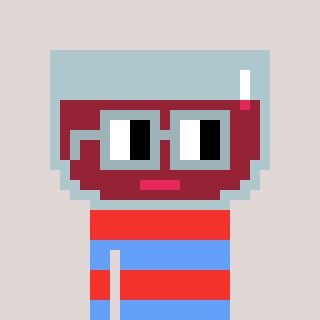
a pixel art character with square dark gray glasses, a wine-shaped head and a blue-colored body on a warm background